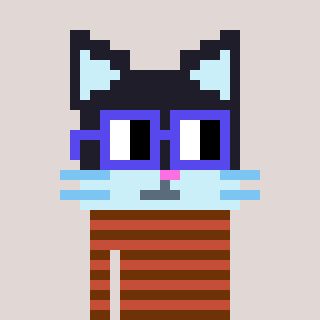
a pixel art character with square blue glasses, a cat-shaped head and a rust-colored body on a warm background